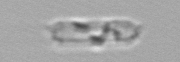
Label: Cerataulina_pelagica